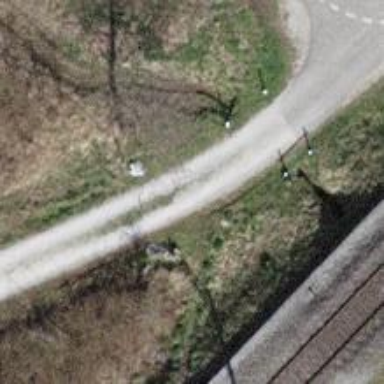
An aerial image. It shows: Bollard barrier.